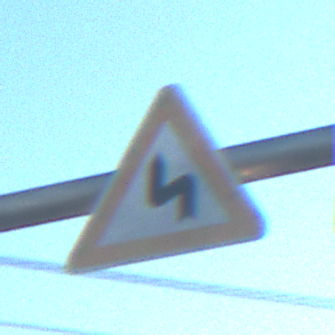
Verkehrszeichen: DoppelkurveZunaechstLinks
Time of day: MorningAfternoon
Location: Outdoor (Urban)
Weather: Clear
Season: NotSpecified
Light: Natural